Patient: sex M, age 69
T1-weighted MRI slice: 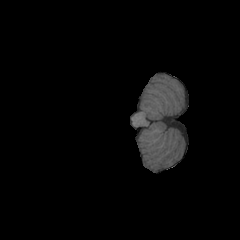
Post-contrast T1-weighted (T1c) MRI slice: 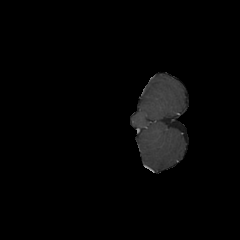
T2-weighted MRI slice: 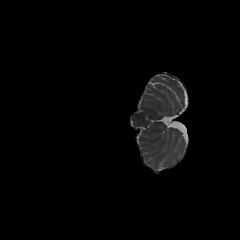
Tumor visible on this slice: no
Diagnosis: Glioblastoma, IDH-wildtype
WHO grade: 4